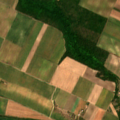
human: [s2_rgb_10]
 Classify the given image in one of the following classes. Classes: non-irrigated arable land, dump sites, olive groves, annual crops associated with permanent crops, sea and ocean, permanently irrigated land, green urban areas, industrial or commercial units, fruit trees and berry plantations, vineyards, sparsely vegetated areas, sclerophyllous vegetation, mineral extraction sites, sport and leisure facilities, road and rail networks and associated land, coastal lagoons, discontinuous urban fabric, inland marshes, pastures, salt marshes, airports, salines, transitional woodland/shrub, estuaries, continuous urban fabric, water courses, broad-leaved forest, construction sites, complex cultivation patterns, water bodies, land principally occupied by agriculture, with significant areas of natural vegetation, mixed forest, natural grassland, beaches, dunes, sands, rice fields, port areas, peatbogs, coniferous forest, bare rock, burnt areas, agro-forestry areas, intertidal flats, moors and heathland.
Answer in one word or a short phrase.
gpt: non-irrigated arable land, complex cultivation patterns, broad-leaved forest, transitional woodland/shrub